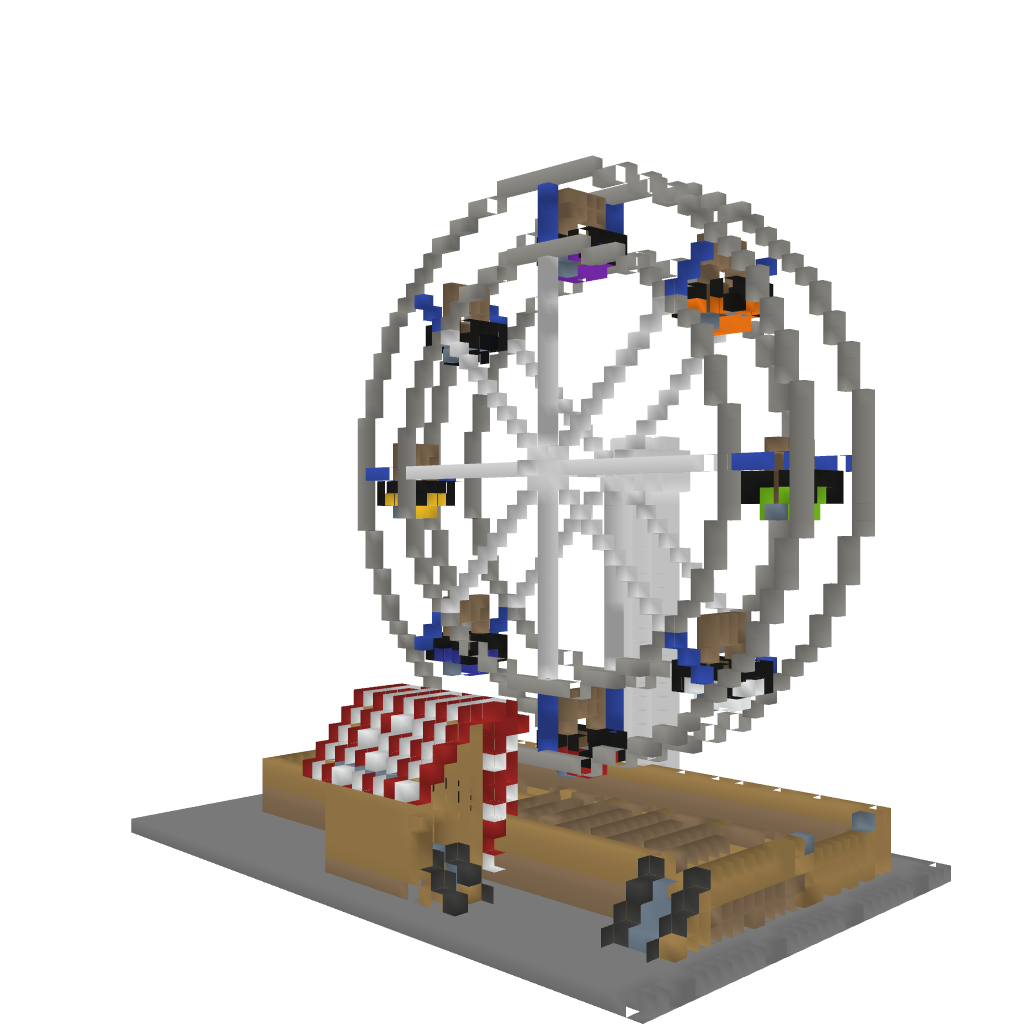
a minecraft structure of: FerrisWheel